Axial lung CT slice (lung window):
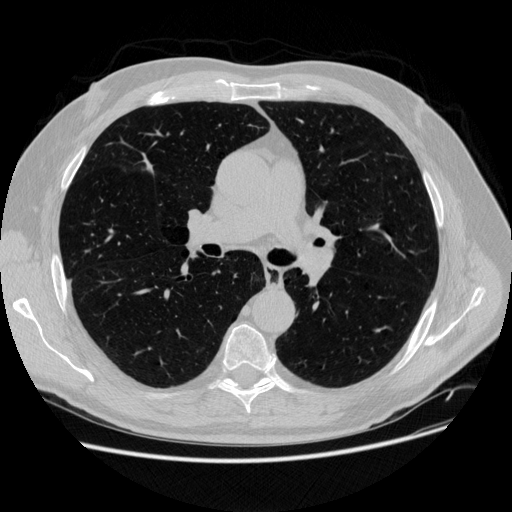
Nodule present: no